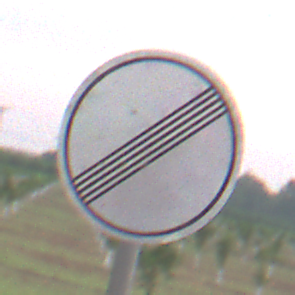
Verkehrszeichen: EndeSaemtlicherBegrenzungen
Umgebung: Outdoor, Nature
Tageszeit: SunriseSunset
Wetter: PartlyCloudy
Licht: Natural
Jahreszeit: NotSpecified
Kontrast: LowContrast